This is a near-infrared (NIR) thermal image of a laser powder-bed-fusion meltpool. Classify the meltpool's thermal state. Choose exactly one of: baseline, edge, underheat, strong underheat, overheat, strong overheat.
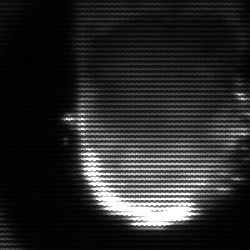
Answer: baseline